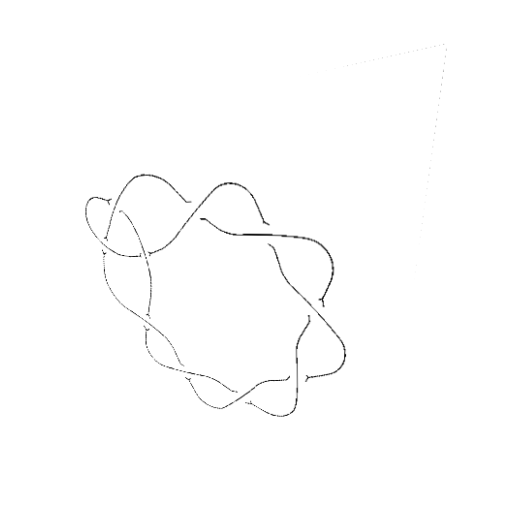
Crossing number: 10